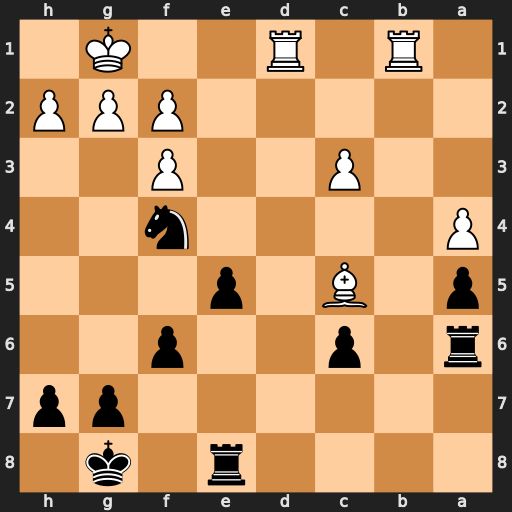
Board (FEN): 4r1k1/6pp/r1p2p2/p1B1p3/P4n2/2P2P2/5PPP/1R1R2K1
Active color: b
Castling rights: -
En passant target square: -
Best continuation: Ne2+ Kh1 Nxc3